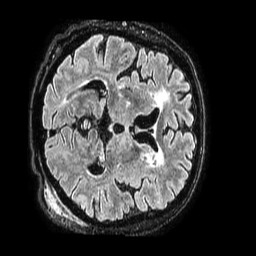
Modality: FLAIR
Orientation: axial
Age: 69
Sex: male
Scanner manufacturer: philips
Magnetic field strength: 1.5 T
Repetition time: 4.8 s
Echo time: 0.38 s